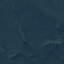
Label: Forest